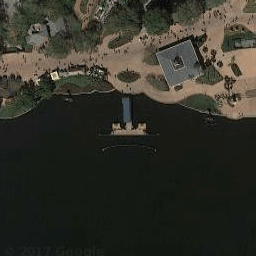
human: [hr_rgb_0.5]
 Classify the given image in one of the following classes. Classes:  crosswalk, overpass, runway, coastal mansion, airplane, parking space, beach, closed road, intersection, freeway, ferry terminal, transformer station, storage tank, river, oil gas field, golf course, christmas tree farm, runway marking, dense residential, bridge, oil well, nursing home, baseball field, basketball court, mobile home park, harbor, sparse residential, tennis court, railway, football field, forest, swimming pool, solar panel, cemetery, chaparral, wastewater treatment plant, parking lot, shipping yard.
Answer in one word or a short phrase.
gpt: ferry terminal